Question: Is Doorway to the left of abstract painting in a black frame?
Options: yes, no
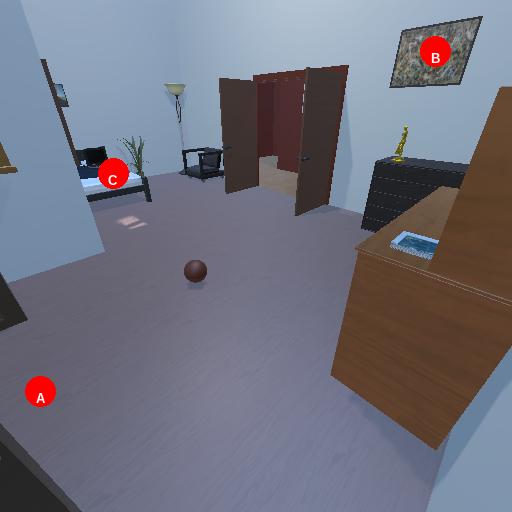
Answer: yes